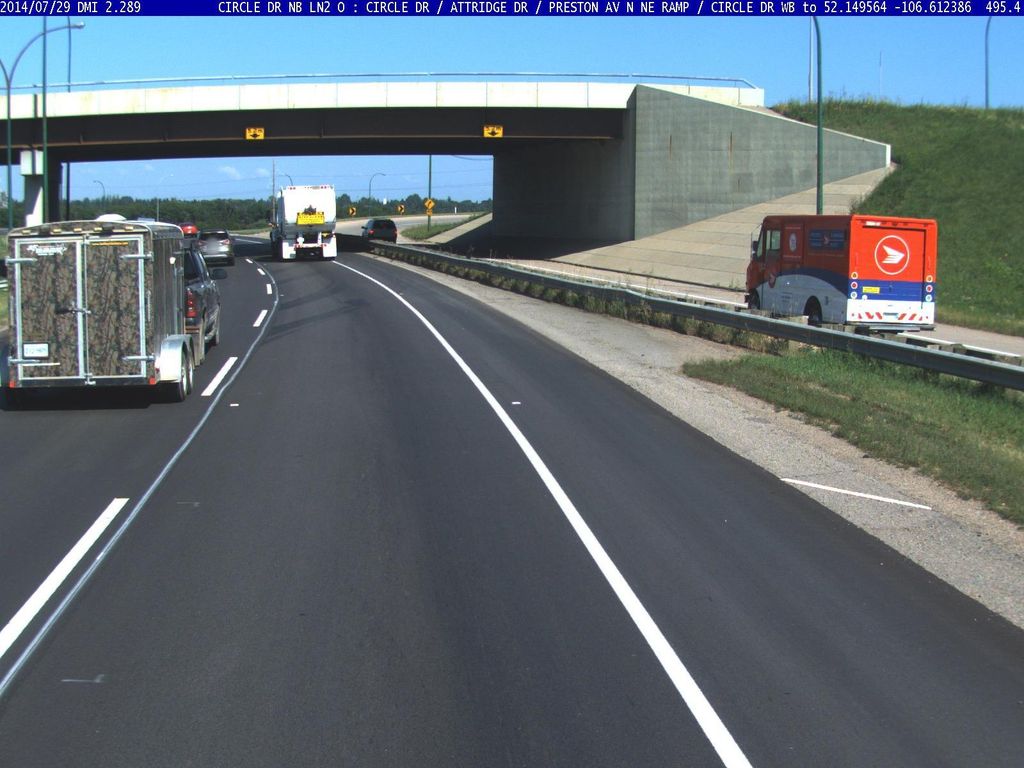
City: saskatoon